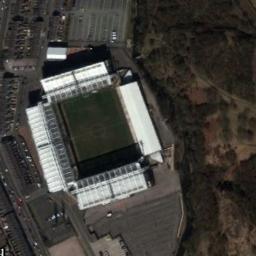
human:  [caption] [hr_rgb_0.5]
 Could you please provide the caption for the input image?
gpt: This oval stadium has dense residential areas on three sides .

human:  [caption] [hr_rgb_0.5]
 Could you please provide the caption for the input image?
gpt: Square stadium next to lawn and parking lot .

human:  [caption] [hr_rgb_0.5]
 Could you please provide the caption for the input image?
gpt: The stadium is on the bare land next to some buildings and trees .

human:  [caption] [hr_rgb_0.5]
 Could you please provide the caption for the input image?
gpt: There are many cars beside the stadium .

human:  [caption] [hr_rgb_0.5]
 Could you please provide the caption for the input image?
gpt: There are some green trees near the stadium with a white roof .